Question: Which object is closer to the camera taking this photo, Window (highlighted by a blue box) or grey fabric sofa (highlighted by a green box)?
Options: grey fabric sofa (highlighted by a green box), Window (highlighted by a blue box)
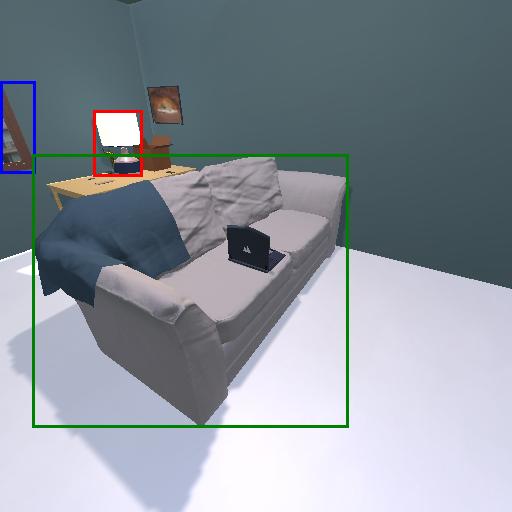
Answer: grey fabric sofa (highlighted by a green box)